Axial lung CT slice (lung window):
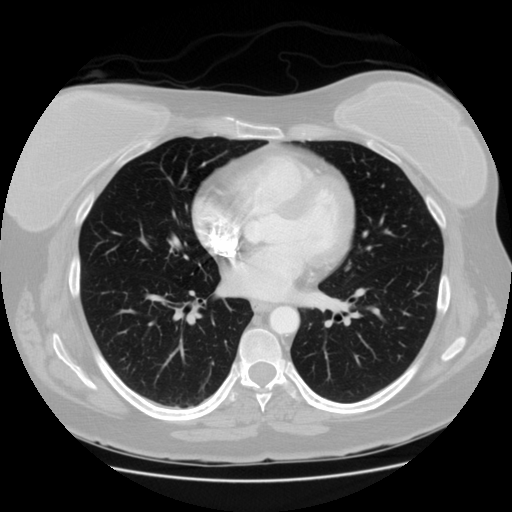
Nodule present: no